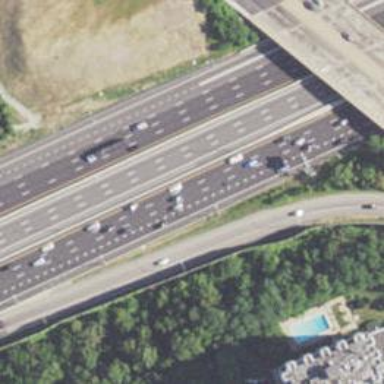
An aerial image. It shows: Asphalt motorway.